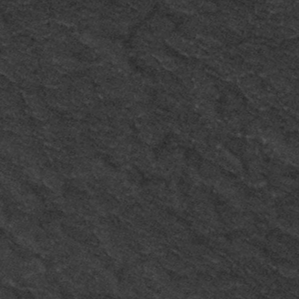
Label: frost